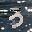
Label: 3